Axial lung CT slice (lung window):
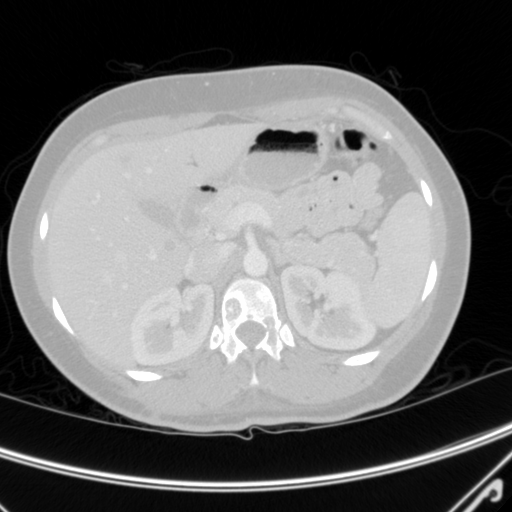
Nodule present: no